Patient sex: M
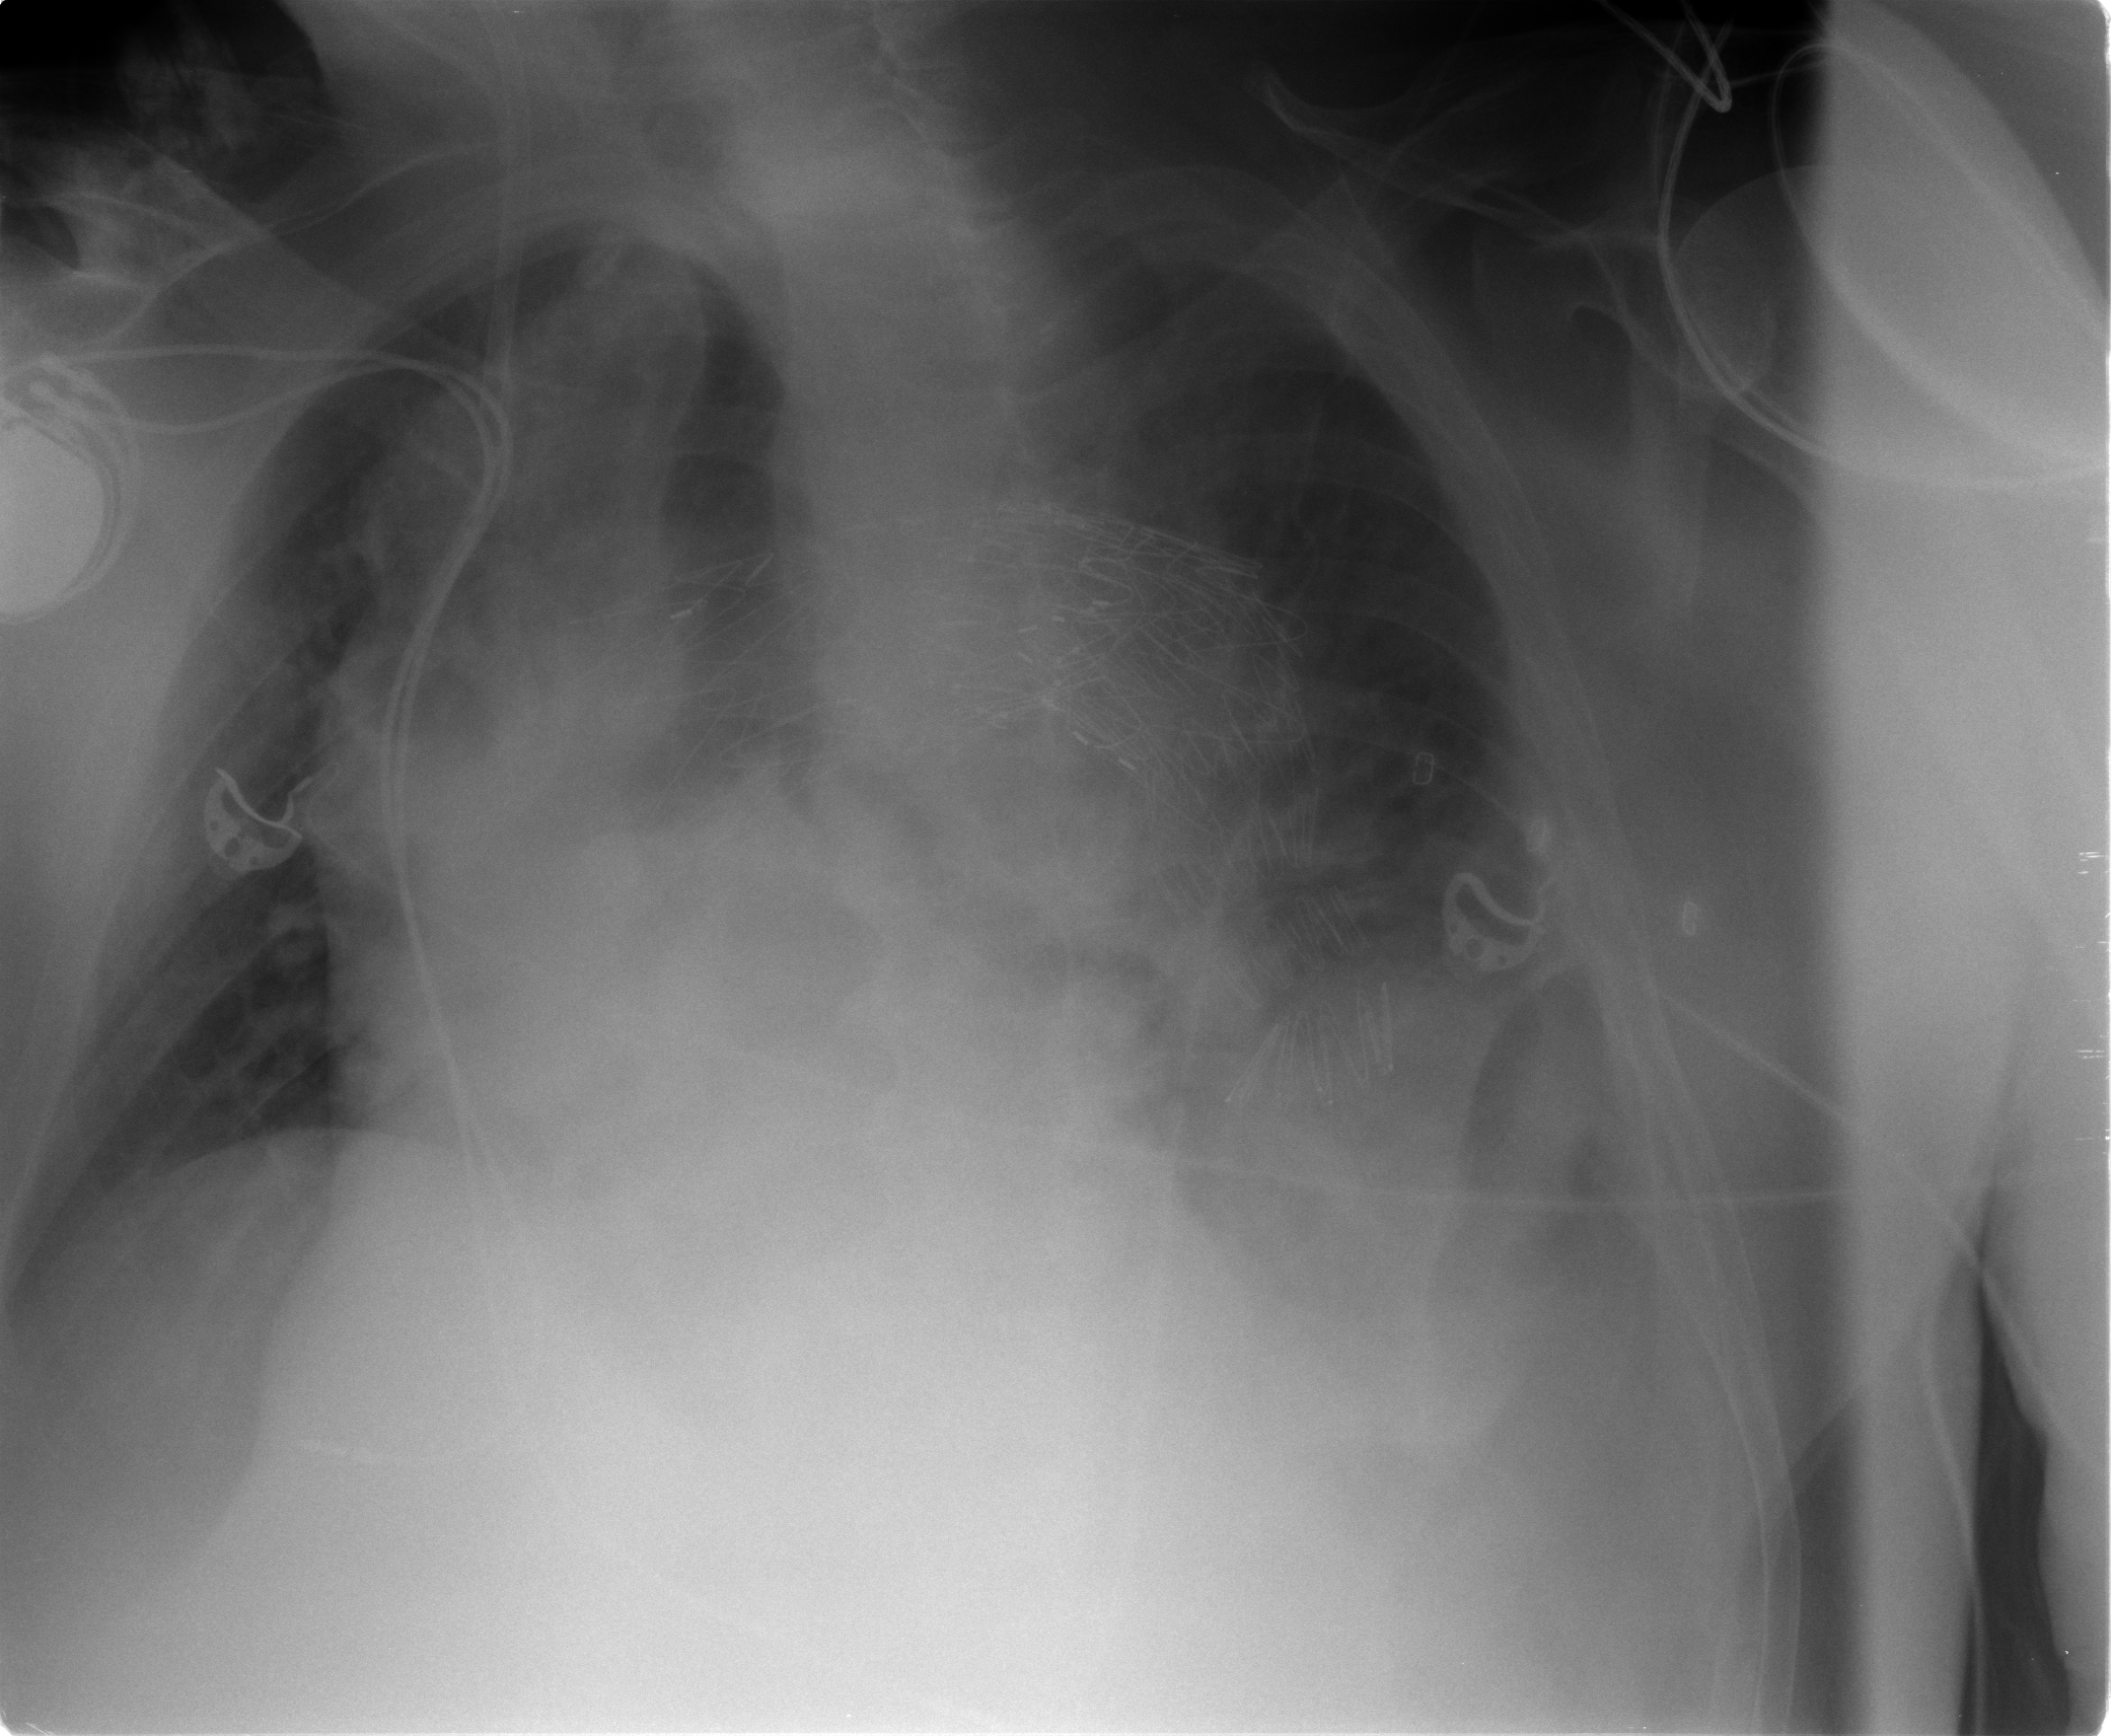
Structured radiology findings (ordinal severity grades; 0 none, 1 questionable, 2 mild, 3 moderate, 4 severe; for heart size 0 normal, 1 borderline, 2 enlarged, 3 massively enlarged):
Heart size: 2
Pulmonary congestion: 2
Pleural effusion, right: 1
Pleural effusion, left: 2
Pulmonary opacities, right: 0
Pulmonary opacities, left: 2
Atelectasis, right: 2
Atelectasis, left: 2